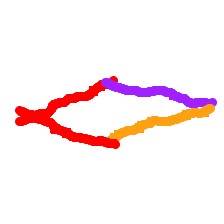
Shape: rhombus